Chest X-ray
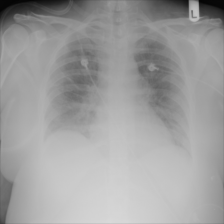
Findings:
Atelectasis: negative
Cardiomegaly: negative
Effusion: negative
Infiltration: negative
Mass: negative
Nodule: negative
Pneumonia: negative
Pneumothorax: negative
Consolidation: negative
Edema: negative
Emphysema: negative
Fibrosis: negative
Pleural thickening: negative
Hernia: negative